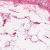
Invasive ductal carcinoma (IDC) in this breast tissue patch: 0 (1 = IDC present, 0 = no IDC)